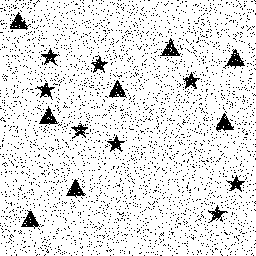
Squares: 0
Triangles: 8
Stars: 8
Total shapes: 16